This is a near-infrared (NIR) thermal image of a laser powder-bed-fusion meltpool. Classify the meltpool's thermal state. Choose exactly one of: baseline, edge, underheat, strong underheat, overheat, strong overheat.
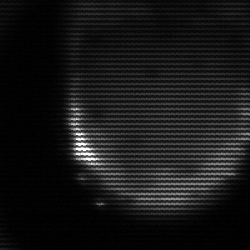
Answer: edge